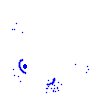
Particle: kaon